Question: Here is my query :
'''
var query = from battery in db.batteries
select battery;
'''
I use this command to load the data in my datagrid :
'''
mydatagrid.ItemsSource = query.ToList();
'''
And the final result is this :

The problem I have is that i cant edit the datagird's columns. For example, i want to hide some columns like the ID column or the ownedid column. I want also to change the columns name : serialnumber -> "Serial number", assemblydate -> "Date".
How can i do that ?
Thanks,
Jean-Baptiste Collet
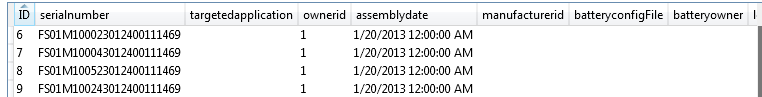
Answer: Set autogenerate columns to false and define your own column
'''
<DataGrid x:Name="dgExp" AutoGenerateColumns="False" ItemsSource="{Binding}">
<DataGrid.Columns>
<DataGridTextColumn Header="Serial number" Width="*" Binding="{Binding Path=serialnumber }" />
<DataGridTextColumn Header="Date" Width="*" Binding="{Binding Path=assemblydate }" />
</DataGrid.Columns>
</DataGrid>
'''